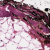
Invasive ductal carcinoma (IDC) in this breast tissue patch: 0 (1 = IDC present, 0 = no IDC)